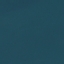
Label: SeaLake